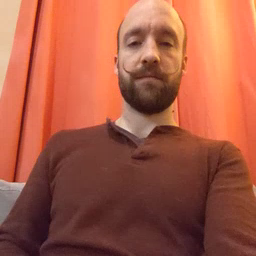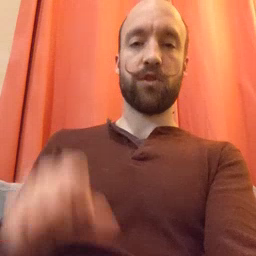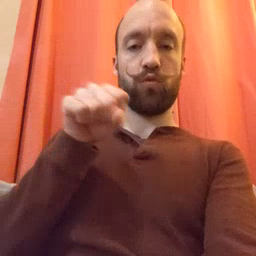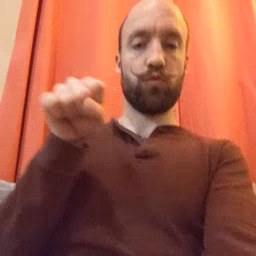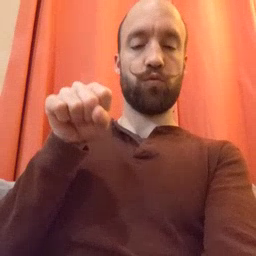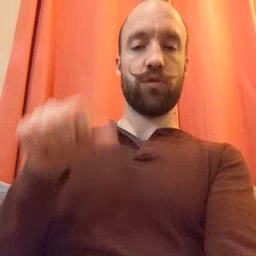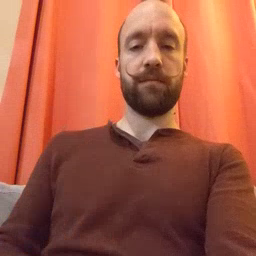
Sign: shoe